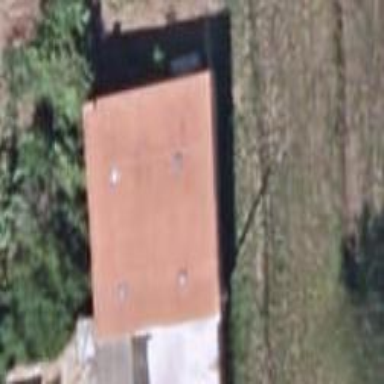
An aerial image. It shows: Shed building.